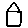
Label: house